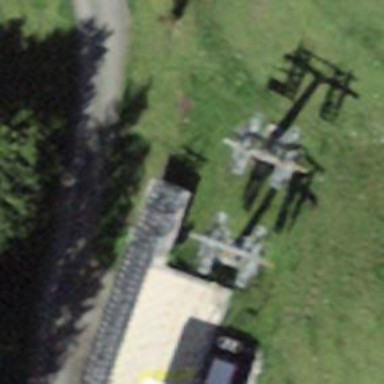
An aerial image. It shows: Pylon used for aerialway.